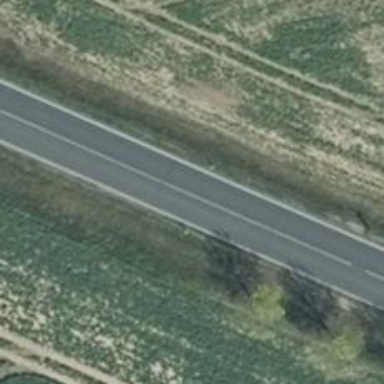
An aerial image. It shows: Asphalt road classified as tertiary.